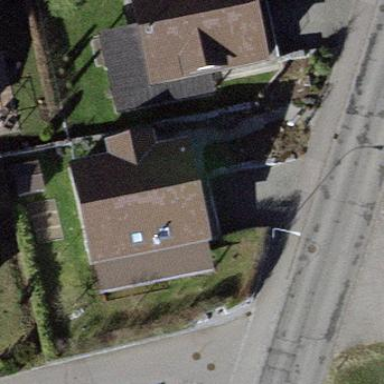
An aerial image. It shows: Detached building with gabled roof.